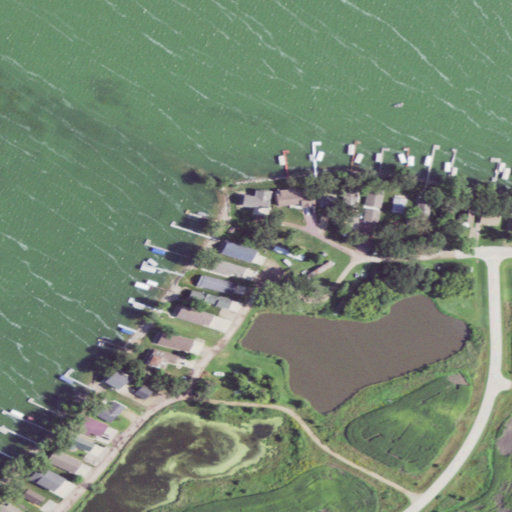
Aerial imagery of cape in Iowa named Big Stony Point containing open water, open development, cultivated crops, herbaceous wetlands, low intensity development, woody wetlands, barren land, medium intensity development, high intensity development, and mixed forest